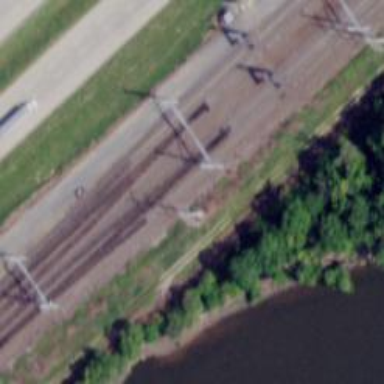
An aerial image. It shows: Railway track with contact lines for electrification.